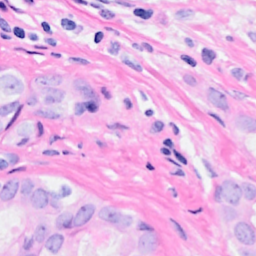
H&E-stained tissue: Breast